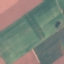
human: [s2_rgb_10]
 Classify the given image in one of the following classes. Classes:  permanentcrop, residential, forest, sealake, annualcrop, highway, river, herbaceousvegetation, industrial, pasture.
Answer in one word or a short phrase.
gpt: AnnualCrop